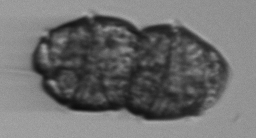
Label: Margalefidinium